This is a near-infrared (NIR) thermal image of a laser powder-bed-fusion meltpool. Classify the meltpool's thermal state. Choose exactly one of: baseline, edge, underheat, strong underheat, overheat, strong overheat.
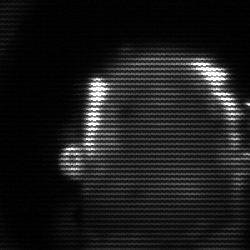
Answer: baseline